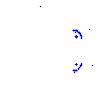
Particle: proton